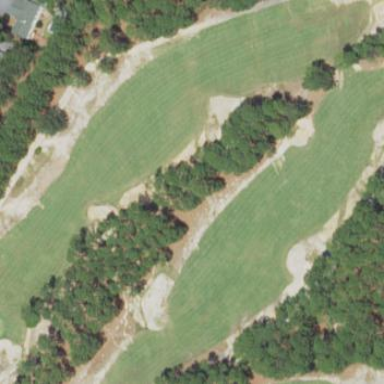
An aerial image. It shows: Grassy area designated as golf fairway.